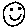
Label: smiley face